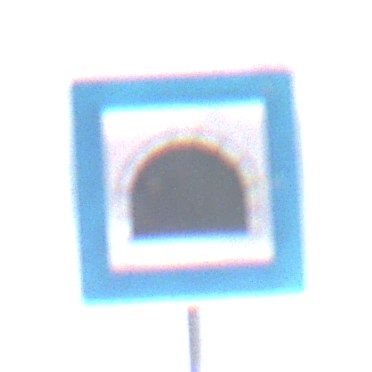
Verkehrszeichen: Tunnel
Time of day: Midday
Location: Outdoor (Nature)
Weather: PartlyCloudy
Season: NotSpecified
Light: Natural